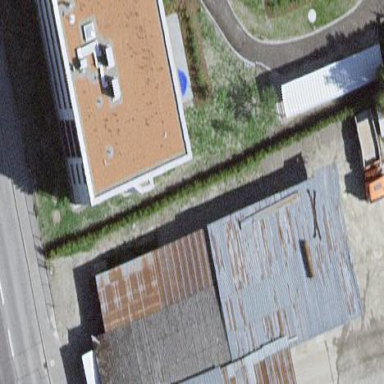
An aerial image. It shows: Garage.